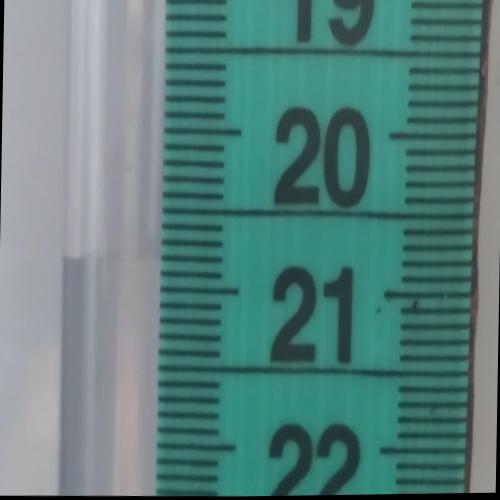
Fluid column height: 20.8 cm